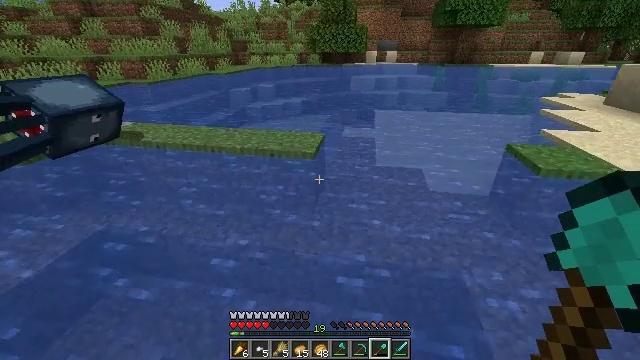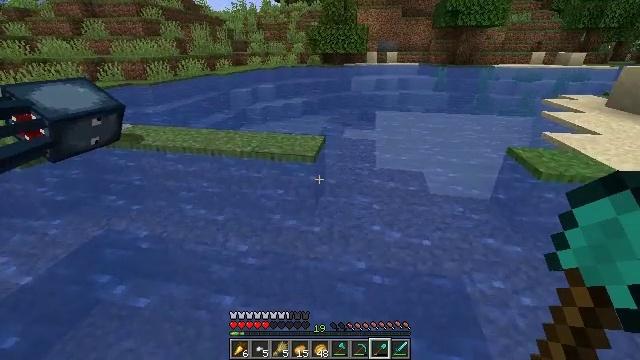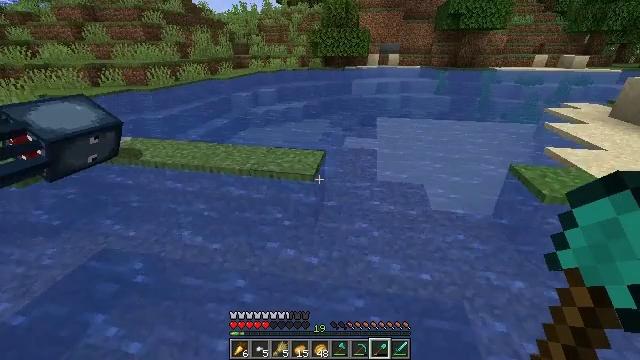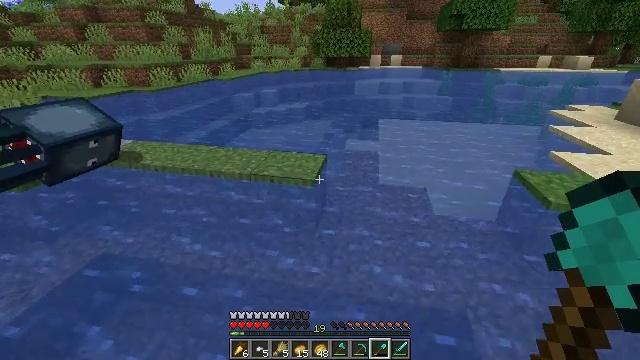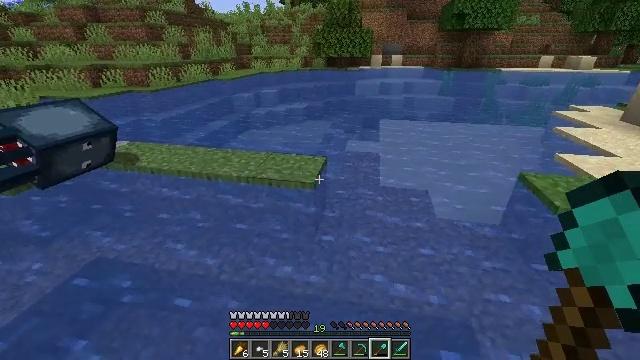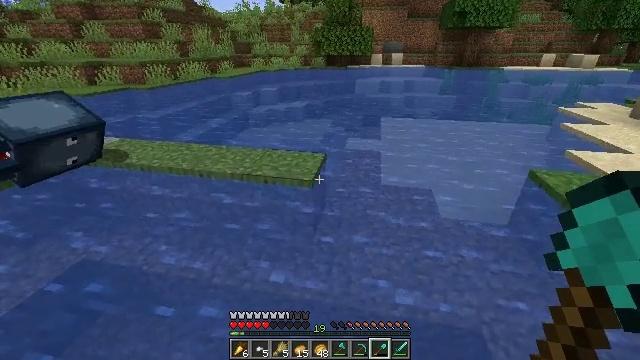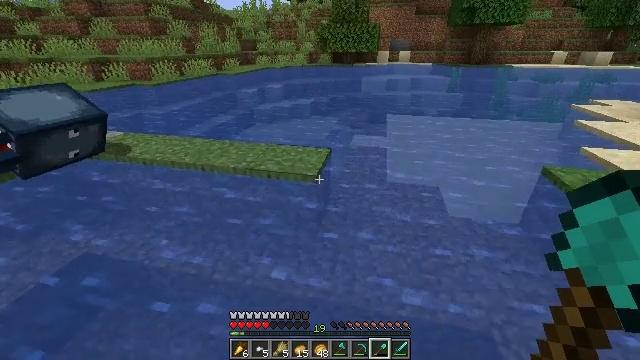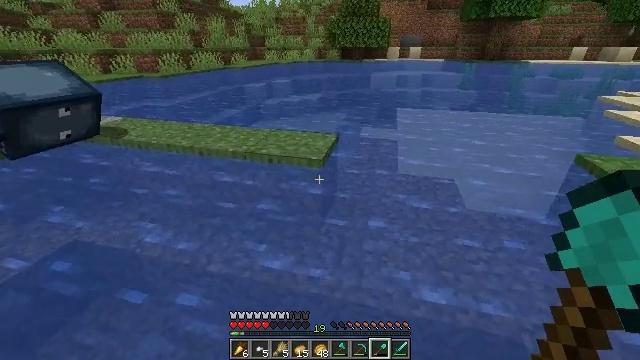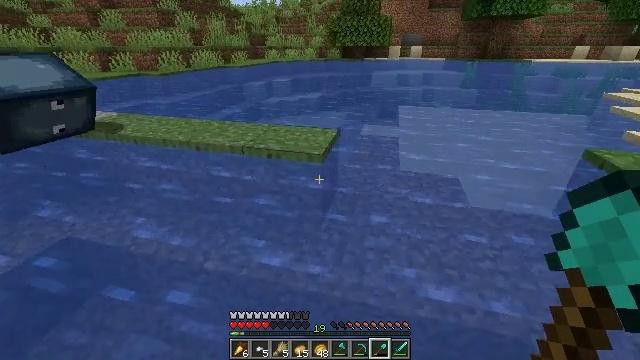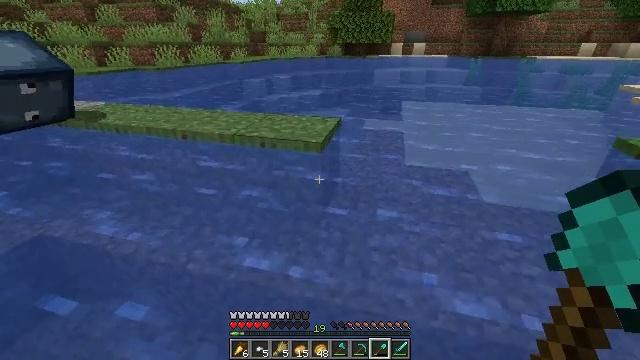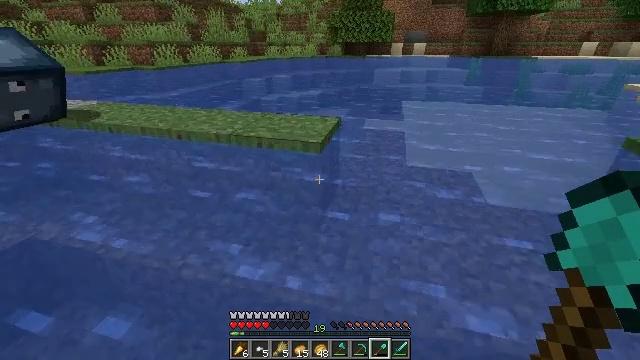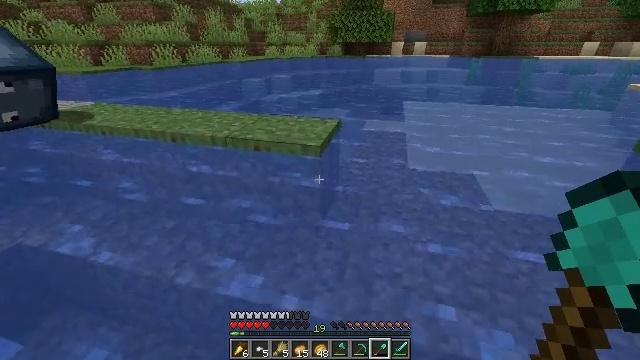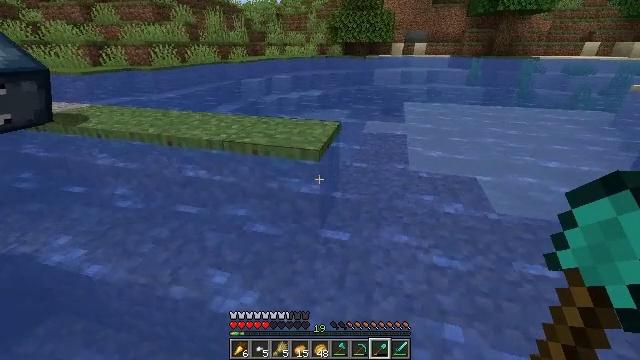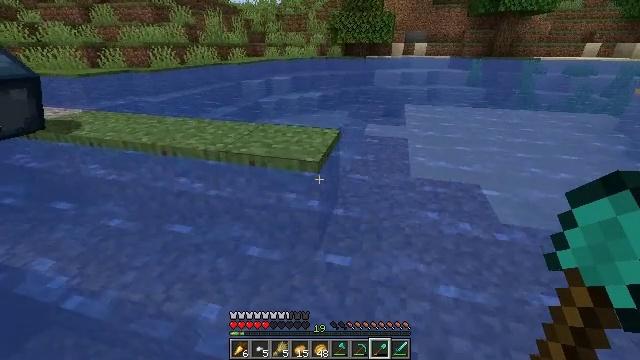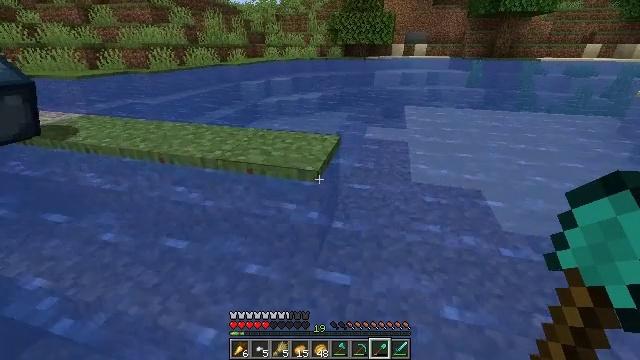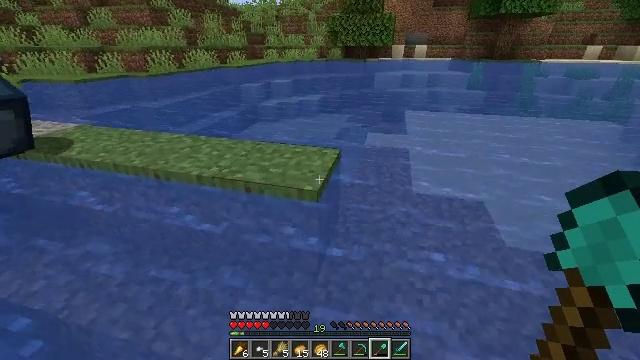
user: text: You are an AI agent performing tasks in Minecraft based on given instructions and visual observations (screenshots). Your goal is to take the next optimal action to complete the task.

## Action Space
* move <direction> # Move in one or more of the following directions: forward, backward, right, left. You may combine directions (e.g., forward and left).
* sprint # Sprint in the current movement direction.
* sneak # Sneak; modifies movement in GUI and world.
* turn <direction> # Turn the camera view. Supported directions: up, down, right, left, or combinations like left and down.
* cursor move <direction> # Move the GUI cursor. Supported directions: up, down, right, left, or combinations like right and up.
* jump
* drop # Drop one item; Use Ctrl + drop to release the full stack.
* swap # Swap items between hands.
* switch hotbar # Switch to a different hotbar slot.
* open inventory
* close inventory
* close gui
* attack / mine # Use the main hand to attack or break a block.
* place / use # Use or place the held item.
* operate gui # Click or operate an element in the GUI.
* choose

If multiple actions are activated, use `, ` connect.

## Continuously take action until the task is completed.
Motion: motion action
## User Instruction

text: Collect clay by holding down the left mouse button.
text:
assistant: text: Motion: move forward, sprint, jump
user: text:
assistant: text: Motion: move forward, jump
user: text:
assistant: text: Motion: move forward, jump
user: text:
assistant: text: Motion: move forward, jump
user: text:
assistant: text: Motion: move forward, jump
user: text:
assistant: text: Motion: move forward, turn left, jump
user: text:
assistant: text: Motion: move forward, sprint, turn left, jump
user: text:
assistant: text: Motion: move forward, sprint, jump
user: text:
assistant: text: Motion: move forward, sprint, jump
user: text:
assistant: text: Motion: move forward, jump
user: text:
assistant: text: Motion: move forward, jump
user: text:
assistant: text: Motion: move forward, jump
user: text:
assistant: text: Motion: move forward, jump
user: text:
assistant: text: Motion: move forward, jump
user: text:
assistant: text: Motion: move forward, jump
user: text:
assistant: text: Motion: move forward, sprint, jump
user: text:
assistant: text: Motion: move forward, sprint, jump
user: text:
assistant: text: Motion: move forward, sprint, jump
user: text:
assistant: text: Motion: move forward, sprint, jump
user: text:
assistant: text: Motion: move forward, jump
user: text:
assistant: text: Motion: move forward, jump
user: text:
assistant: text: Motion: move forward, jump
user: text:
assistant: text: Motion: move forward, sprint, jump
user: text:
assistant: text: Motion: move forward, sprint, jump
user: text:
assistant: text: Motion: move forward, sprint, jump
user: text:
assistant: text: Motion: move forward, jump
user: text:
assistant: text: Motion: move forward, jump
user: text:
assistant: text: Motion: move forward, jump
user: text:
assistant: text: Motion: move forward, sprint, jump
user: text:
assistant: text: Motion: move forward, sprint, jump